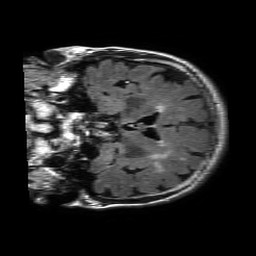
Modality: FLAIR
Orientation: coronal
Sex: female
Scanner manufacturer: philips
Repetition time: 11 s
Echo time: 0.125 s